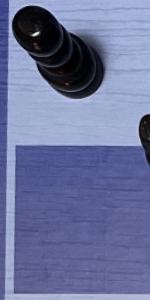
Label: Empty